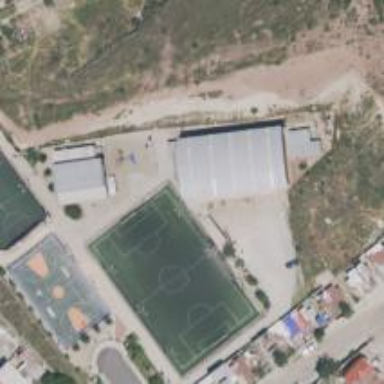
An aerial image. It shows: Sports centre in the leisure land.